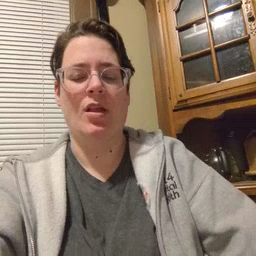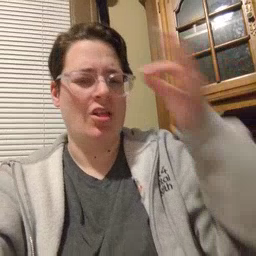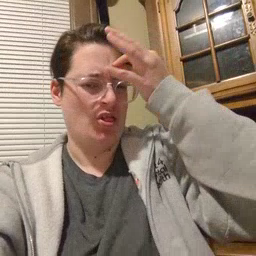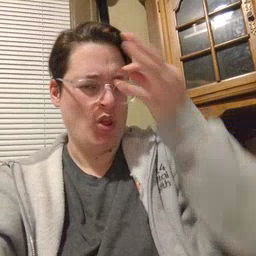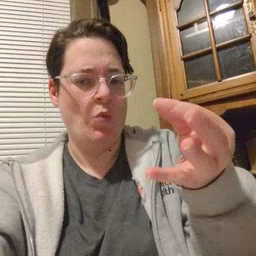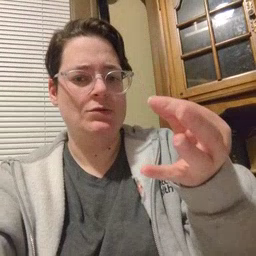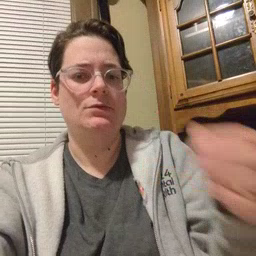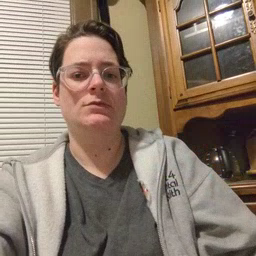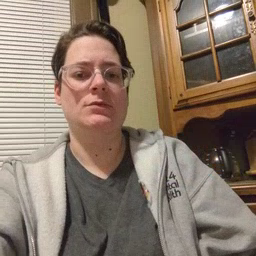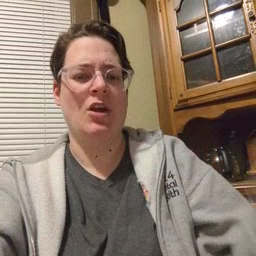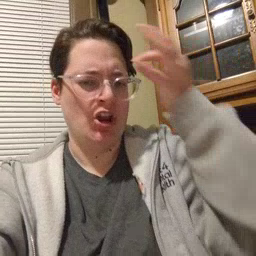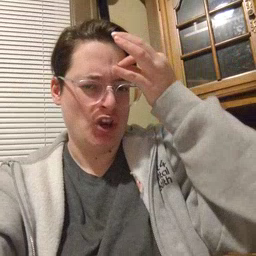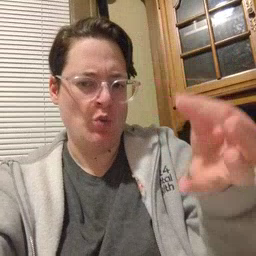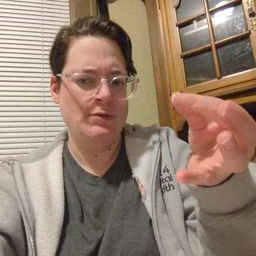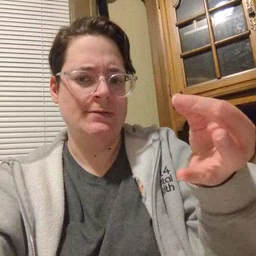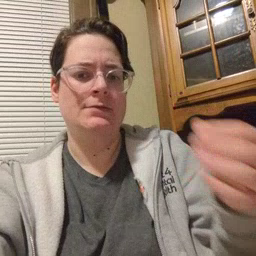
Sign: close